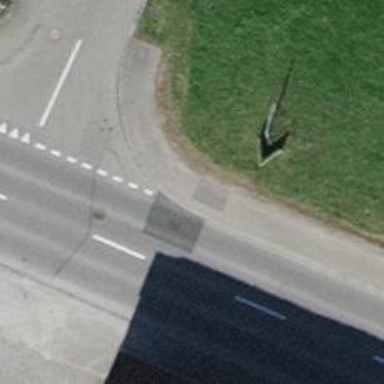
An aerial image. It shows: Asphalt sidewalk along the footway.